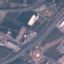
Land use / land cover: Highway